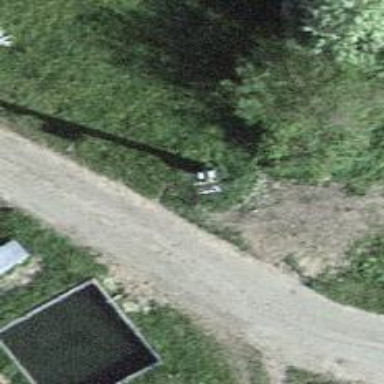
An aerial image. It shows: Transformer.